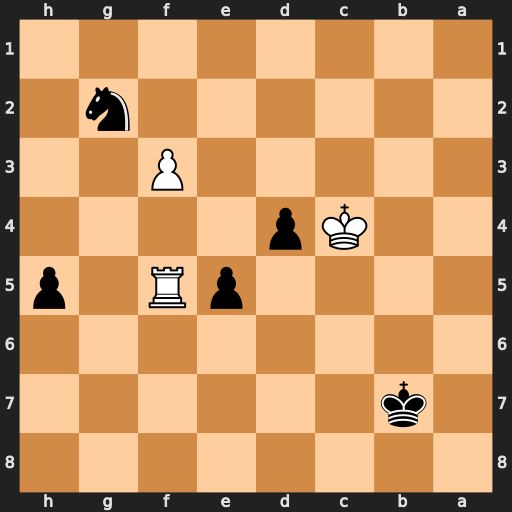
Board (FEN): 8/1k6/8/4pR1p/2Kp4/5P2/6n1/8
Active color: b
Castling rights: -
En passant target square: -
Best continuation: Ne3+ Kd3 Nxf5